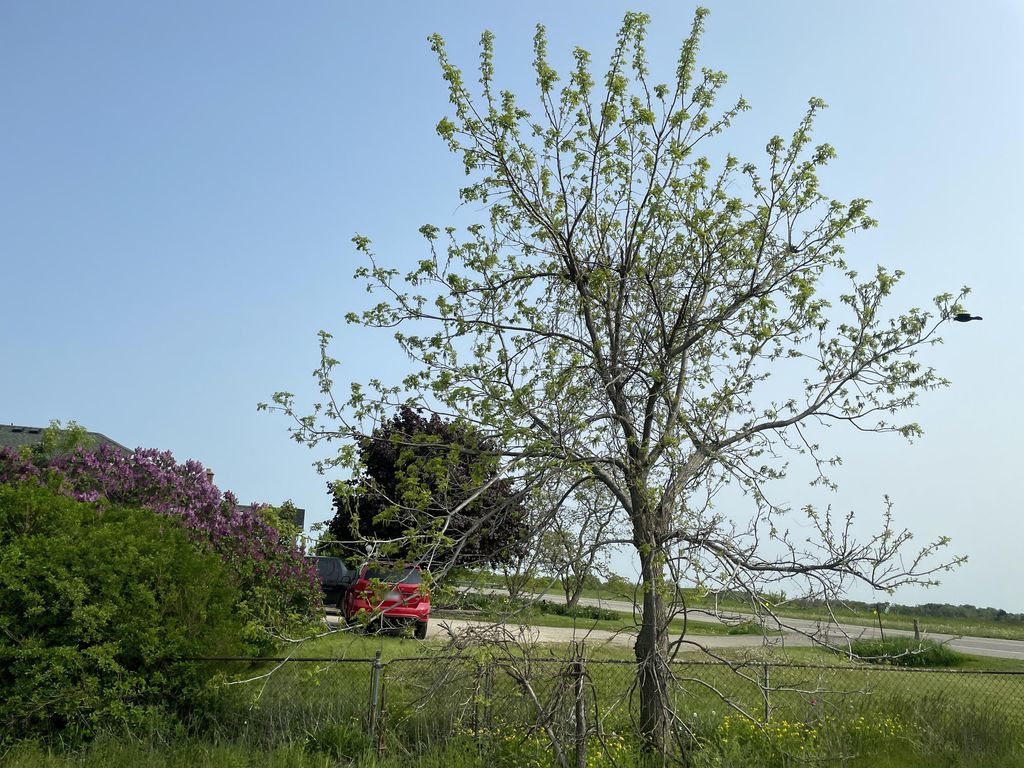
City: kitchener-waterloo